Question: I have a simple question with (in my opinion) a too difficult solution. I'd like to have a "main" image and some other "small" image on top of it in the right upper corner. Something like the iOS homescreen buttons with notifications:

Does anyone know how to do something like this in a way?
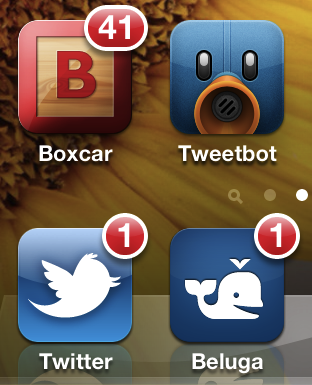
Answer: I solved by using a grid with every cell having a 'RelativeLayout'. Each square receives two children: a button and an image. The image is small and will move to the right-top because of the constraint 'RelativeToParent':
'''
RelativeLayout relativeLayout = new RelativeLayout();
relativeLayout.Children.Add(button,
Constraint.Constant(0),
Constraint.Constant(0));
relativeLayout.Children.Add(image,
Constraint.RelativeToParent((parent) =>
{
return parent.Width - 40;
}),
Constraint.Constant(0));
'''